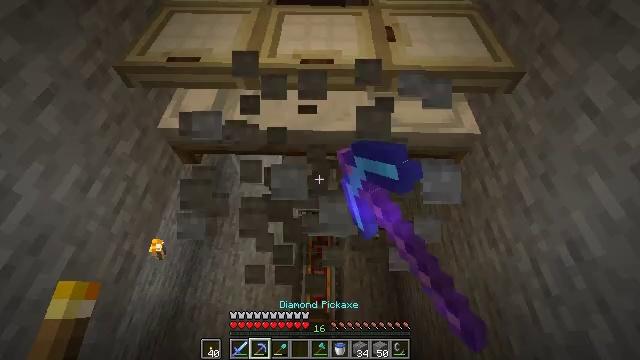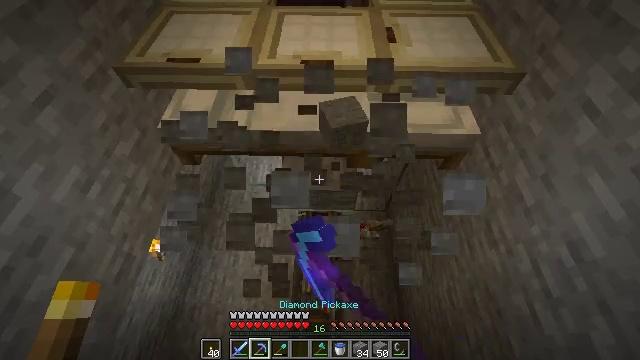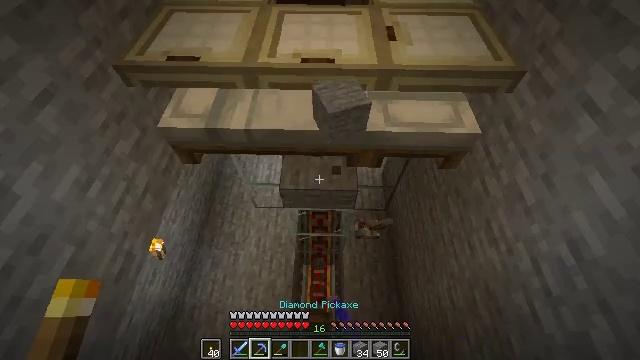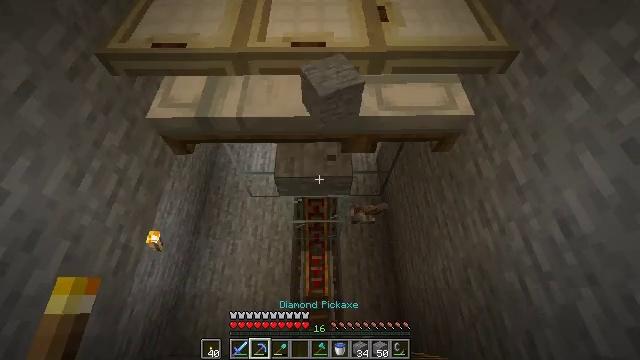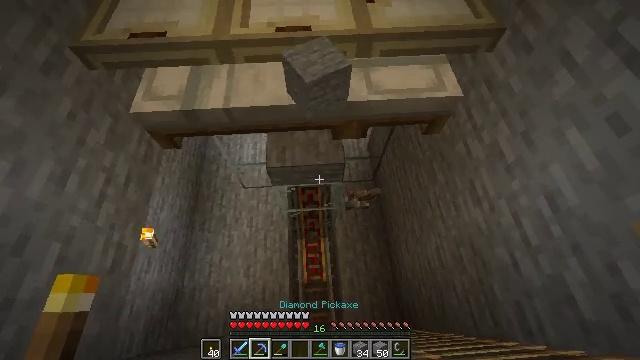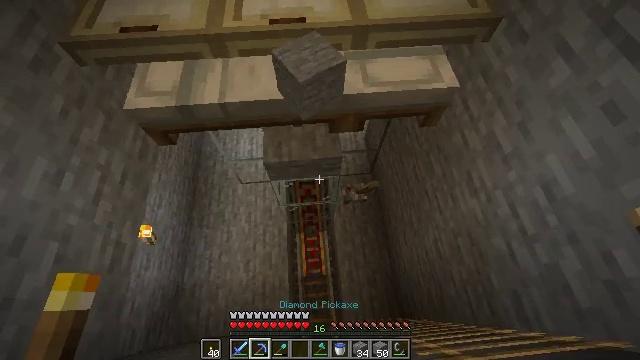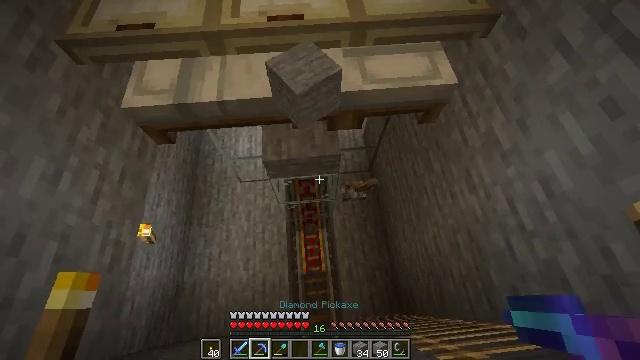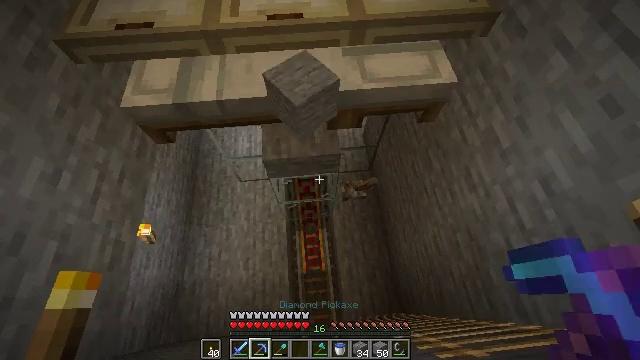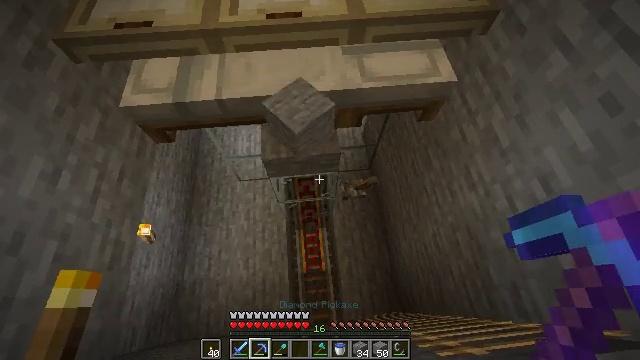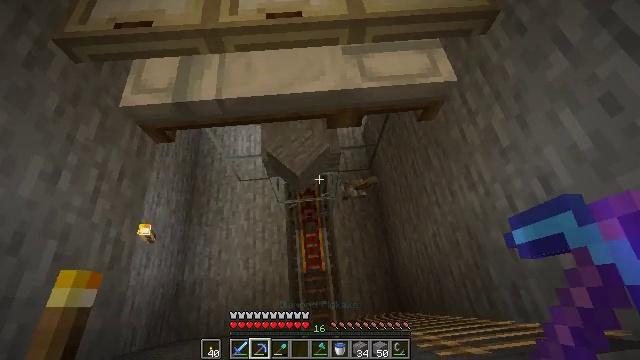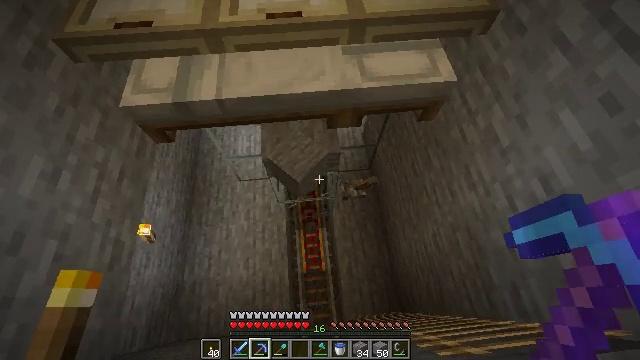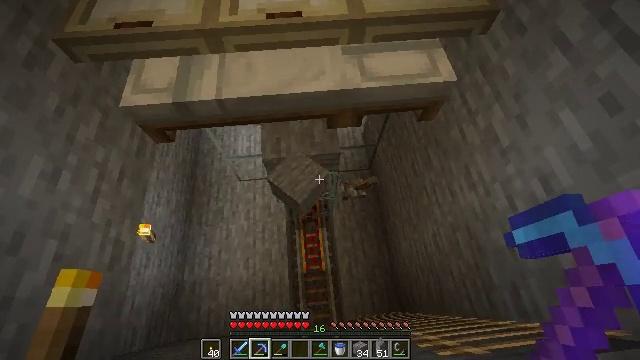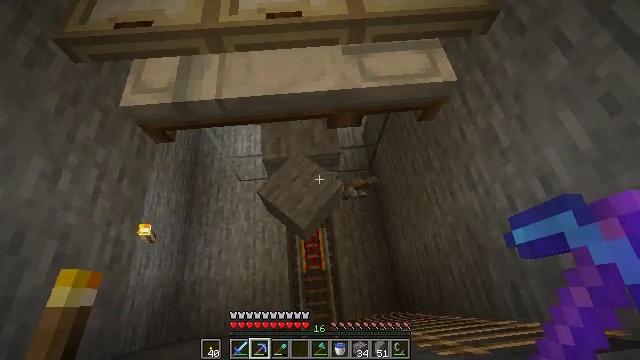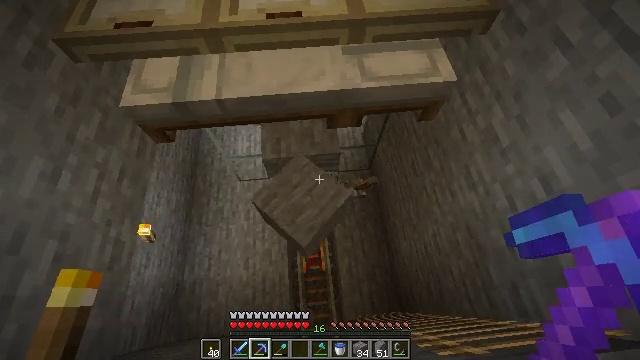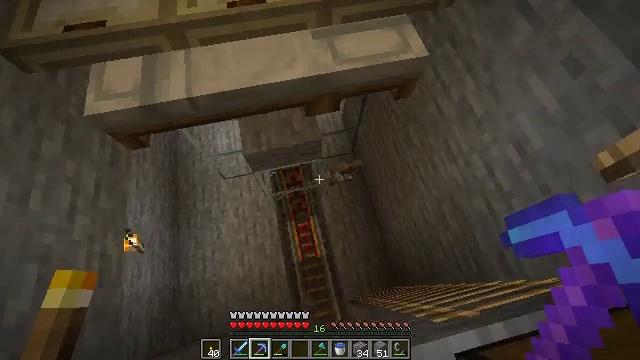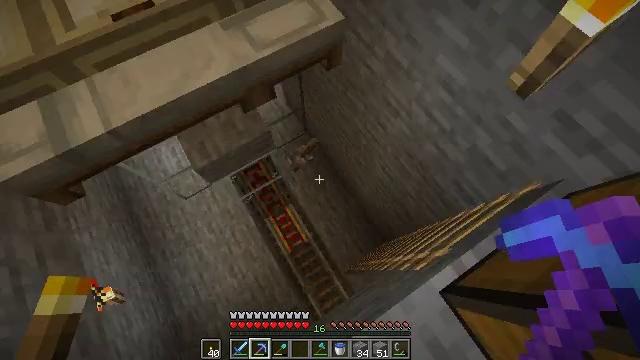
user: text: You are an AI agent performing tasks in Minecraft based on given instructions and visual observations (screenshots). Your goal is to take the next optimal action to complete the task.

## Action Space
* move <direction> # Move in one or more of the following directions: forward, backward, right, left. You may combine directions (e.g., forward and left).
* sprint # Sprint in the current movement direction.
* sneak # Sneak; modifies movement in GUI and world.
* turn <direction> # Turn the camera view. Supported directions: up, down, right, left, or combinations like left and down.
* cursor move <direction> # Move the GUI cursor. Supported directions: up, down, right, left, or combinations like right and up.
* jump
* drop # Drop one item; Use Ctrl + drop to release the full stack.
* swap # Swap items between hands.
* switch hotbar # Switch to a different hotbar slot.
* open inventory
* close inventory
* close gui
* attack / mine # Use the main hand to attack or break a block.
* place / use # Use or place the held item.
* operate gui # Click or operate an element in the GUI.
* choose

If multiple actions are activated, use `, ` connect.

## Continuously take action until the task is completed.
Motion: motion action
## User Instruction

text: Remove a carrot from the inventory.
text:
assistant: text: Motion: move forward, sneak, attack / mine
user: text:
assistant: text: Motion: sneak
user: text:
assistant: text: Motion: sneak, turn right and down
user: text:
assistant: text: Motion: sneak, turn right and down
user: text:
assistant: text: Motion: sneak, turn right and down
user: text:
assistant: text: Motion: sneak
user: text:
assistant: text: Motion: sneak
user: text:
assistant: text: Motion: sneak
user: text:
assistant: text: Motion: sneak
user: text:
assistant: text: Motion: sneak
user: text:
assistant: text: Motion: sneak
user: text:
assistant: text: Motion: sneak
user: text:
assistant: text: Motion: sneak
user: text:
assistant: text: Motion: move forward and move right, sneak, turn right and down
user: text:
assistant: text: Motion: move forward and move right, sneak, turn right and down
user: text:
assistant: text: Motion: move forward and move right, sneak, turn right and down
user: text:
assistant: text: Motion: move forward and move right, sneak, turn right and down
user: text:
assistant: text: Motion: move forward and move right, sneak, turn right
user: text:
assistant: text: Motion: move forward, sneak
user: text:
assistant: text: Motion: move forward, sneak
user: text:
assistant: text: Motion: move forward
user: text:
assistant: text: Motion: move forward
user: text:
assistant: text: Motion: move forward
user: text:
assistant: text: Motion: move forward
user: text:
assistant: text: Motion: no_op
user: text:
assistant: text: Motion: no_op
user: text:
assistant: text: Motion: turn left and up
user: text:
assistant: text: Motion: turn left
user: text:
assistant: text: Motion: move back, turn left
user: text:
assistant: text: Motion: move back, turn left